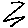
Label: zigzag